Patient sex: F
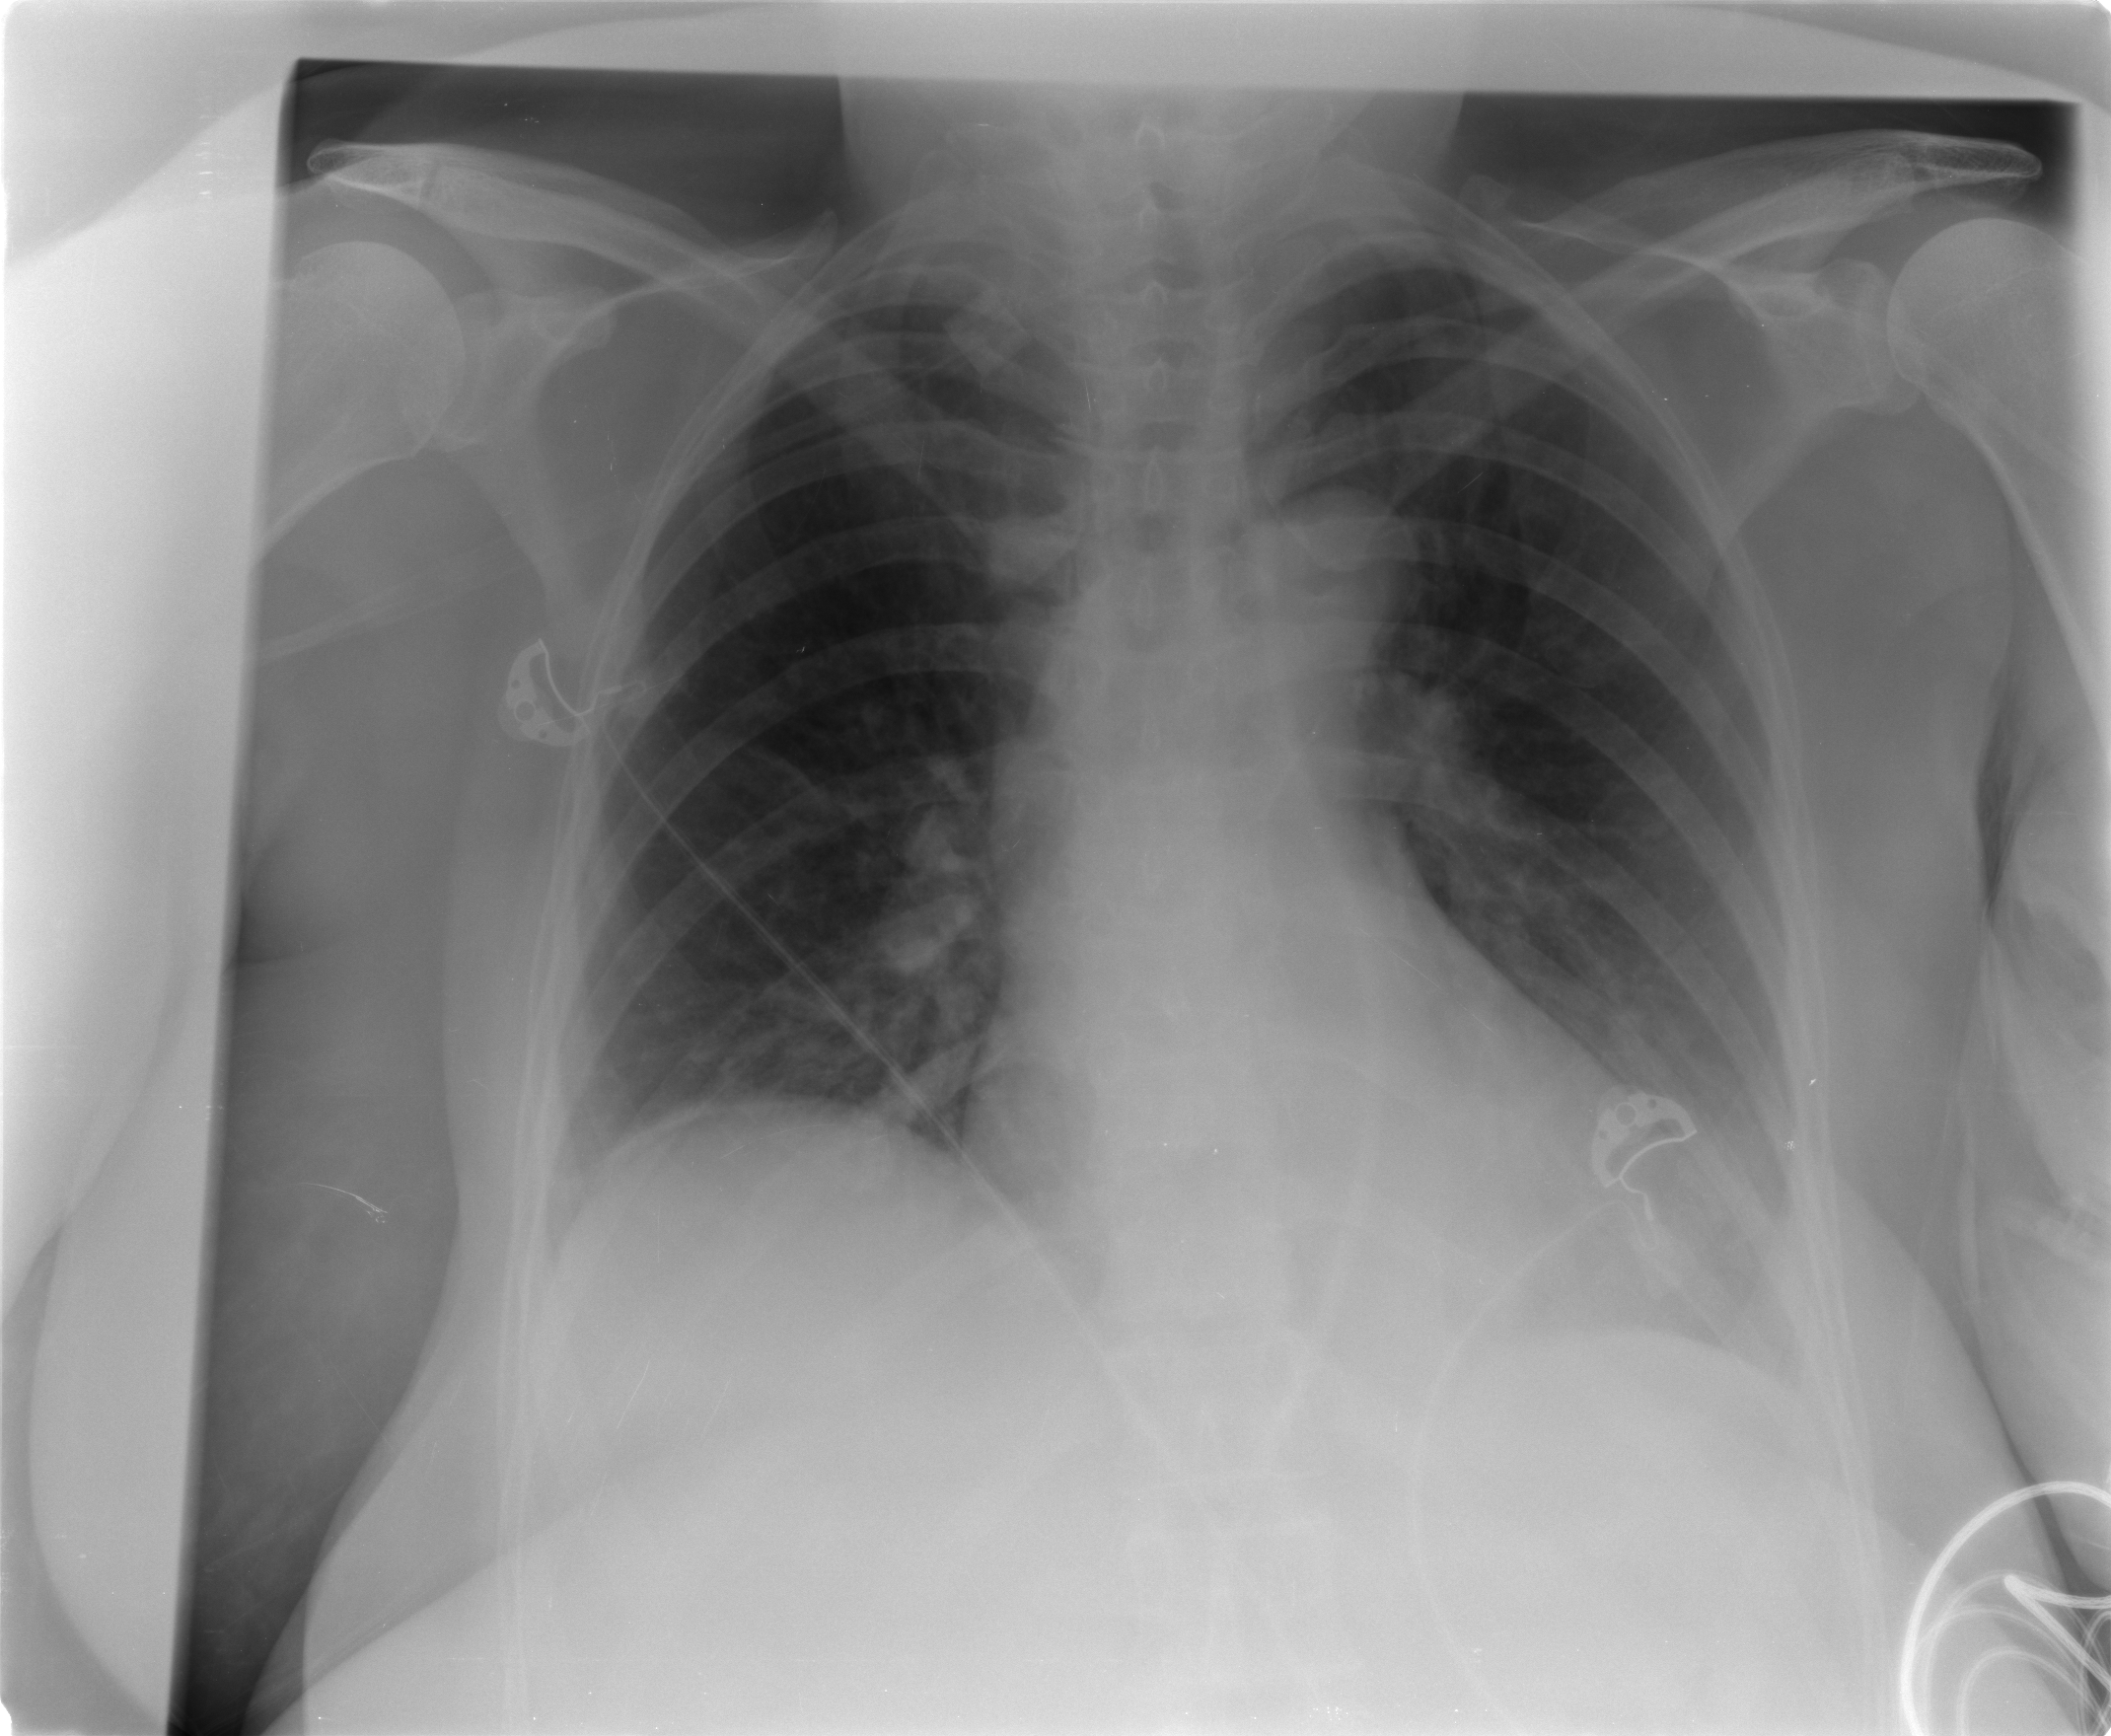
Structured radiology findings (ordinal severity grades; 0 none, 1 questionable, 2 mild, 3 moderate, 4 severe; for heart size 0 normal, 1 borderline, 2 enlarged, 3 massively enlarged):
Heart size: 0
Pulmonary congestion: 1
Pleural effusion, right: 0
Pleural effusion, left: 0
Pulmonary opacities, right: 1
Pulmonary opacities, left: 1
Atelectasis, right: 1
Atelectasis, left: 1